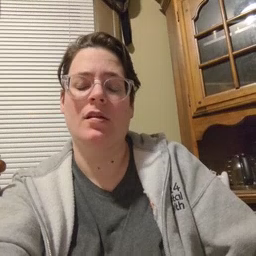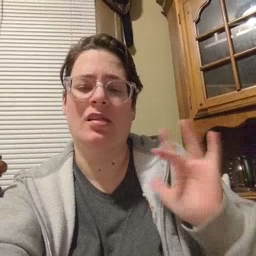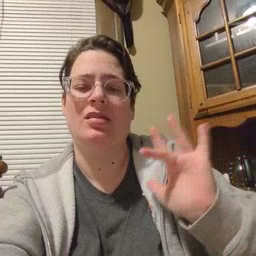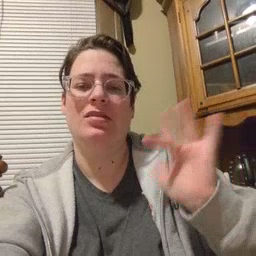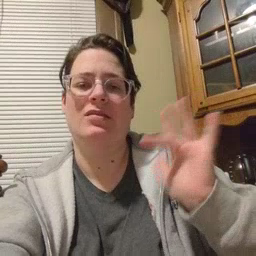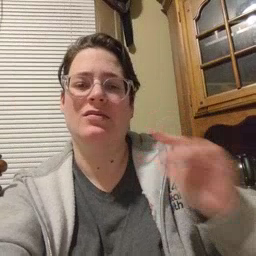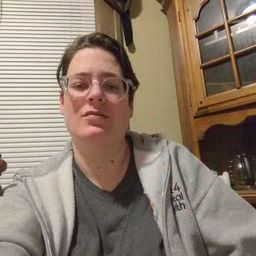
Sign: yucky